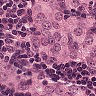
Metastatic tissue present: yes